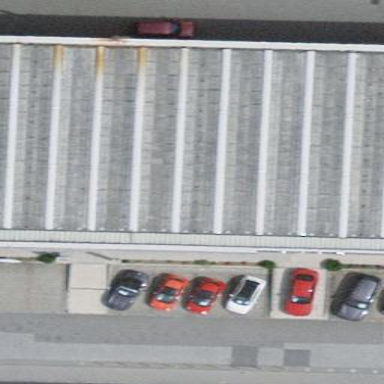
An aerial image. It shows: Car shop building.